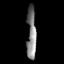
Tissue: prostate
Cell type: Fibroblasts
Senescence score: 0.6858
Nuclear area (px): 475
Mean DAPI intensity: 129.059